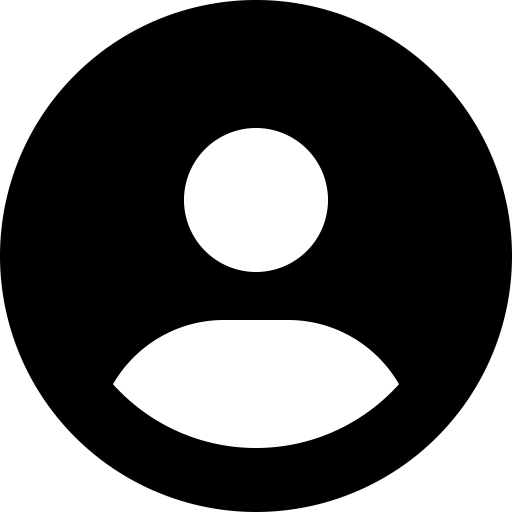
Tags: icon, FontAwesome, fa-icon, solid, circle, user